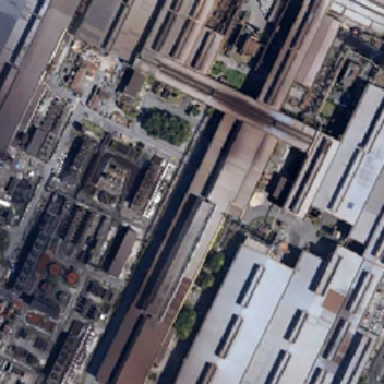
This area has many industrial zones .